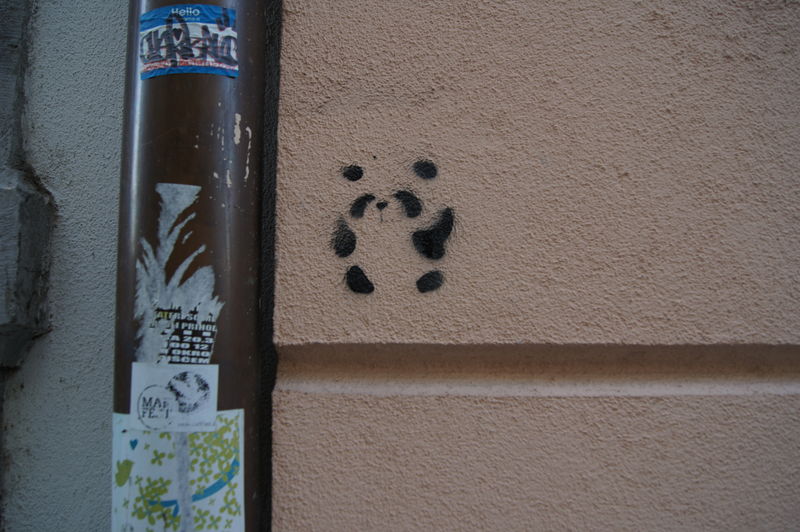
Titel: Panda
Standort: Ljubljana
Schlagwörter: grün, nase, schwarz, straße, weiss, haus, beige, wand, augen, ohren, beine, schnell, füße, schrift, mauer, farbe, werbung, metall, foto, regenrinne, kaputt, putz, bär, dachrinne, rohr, abgerissen, aufkleber, schablone, graffiti, grafitti, grafiti, graffity, spray, bine, panda, pandabär, oputz, koala